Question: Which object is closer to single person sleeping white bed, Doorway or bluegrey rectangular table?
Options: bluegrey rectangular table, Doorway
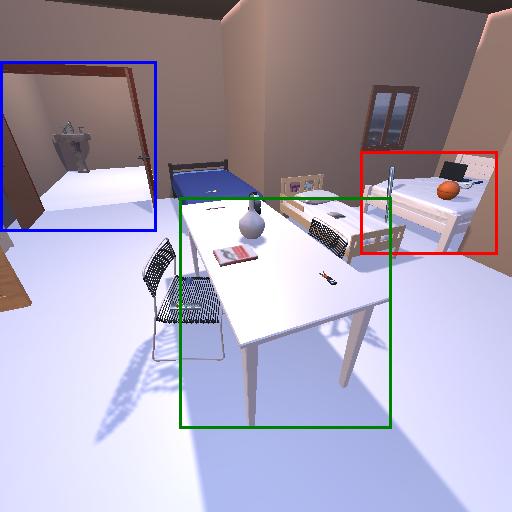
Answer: bluegrey rectangular table